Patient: sex M, age 36
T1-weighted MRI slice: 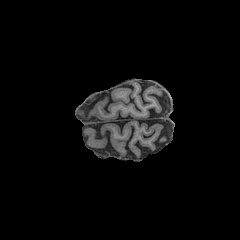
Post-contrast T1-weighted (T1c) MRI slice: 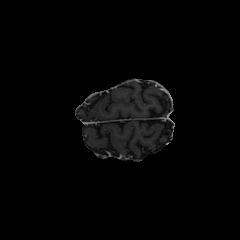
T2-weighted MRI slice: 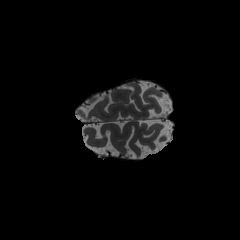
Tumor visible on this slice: no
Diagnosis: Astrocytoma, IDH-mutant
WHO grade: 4